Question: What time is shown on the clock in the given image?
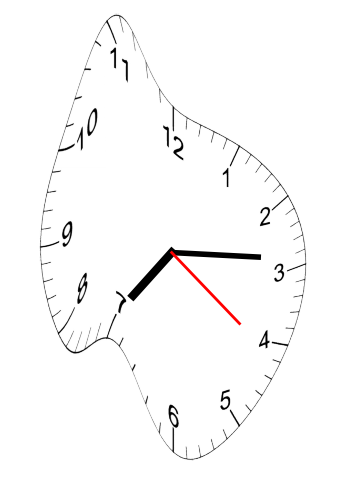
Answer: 07:14:21